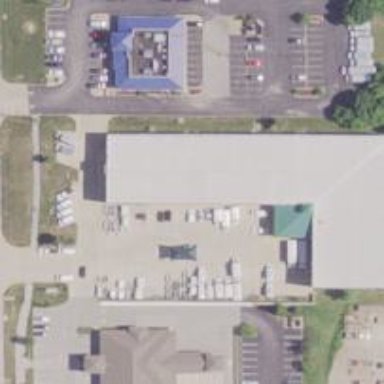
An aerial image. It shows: Car rental facility.